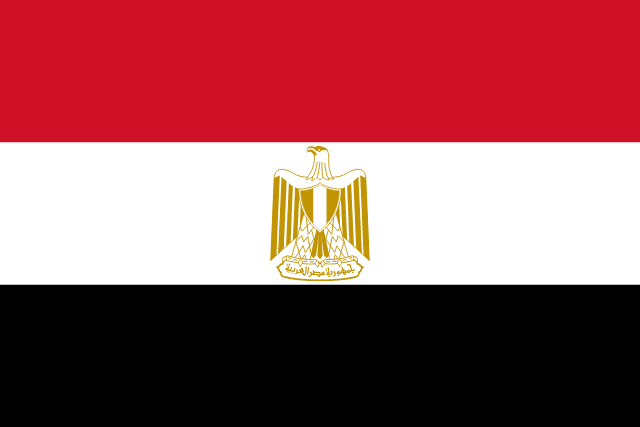
Country: Egypt
Country code: eg